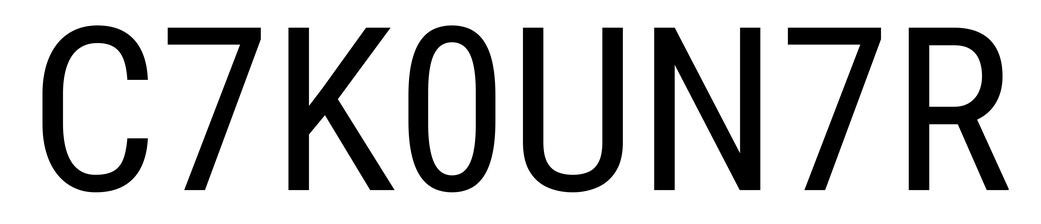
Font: Roboto_Condensed_Regular